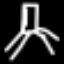
Label: The Eiffel Tower